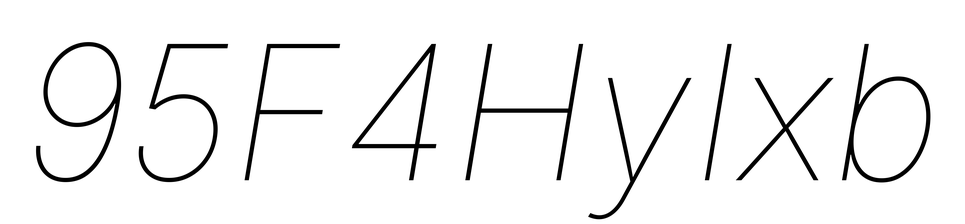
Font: Inter-Italic_Thin_Italic